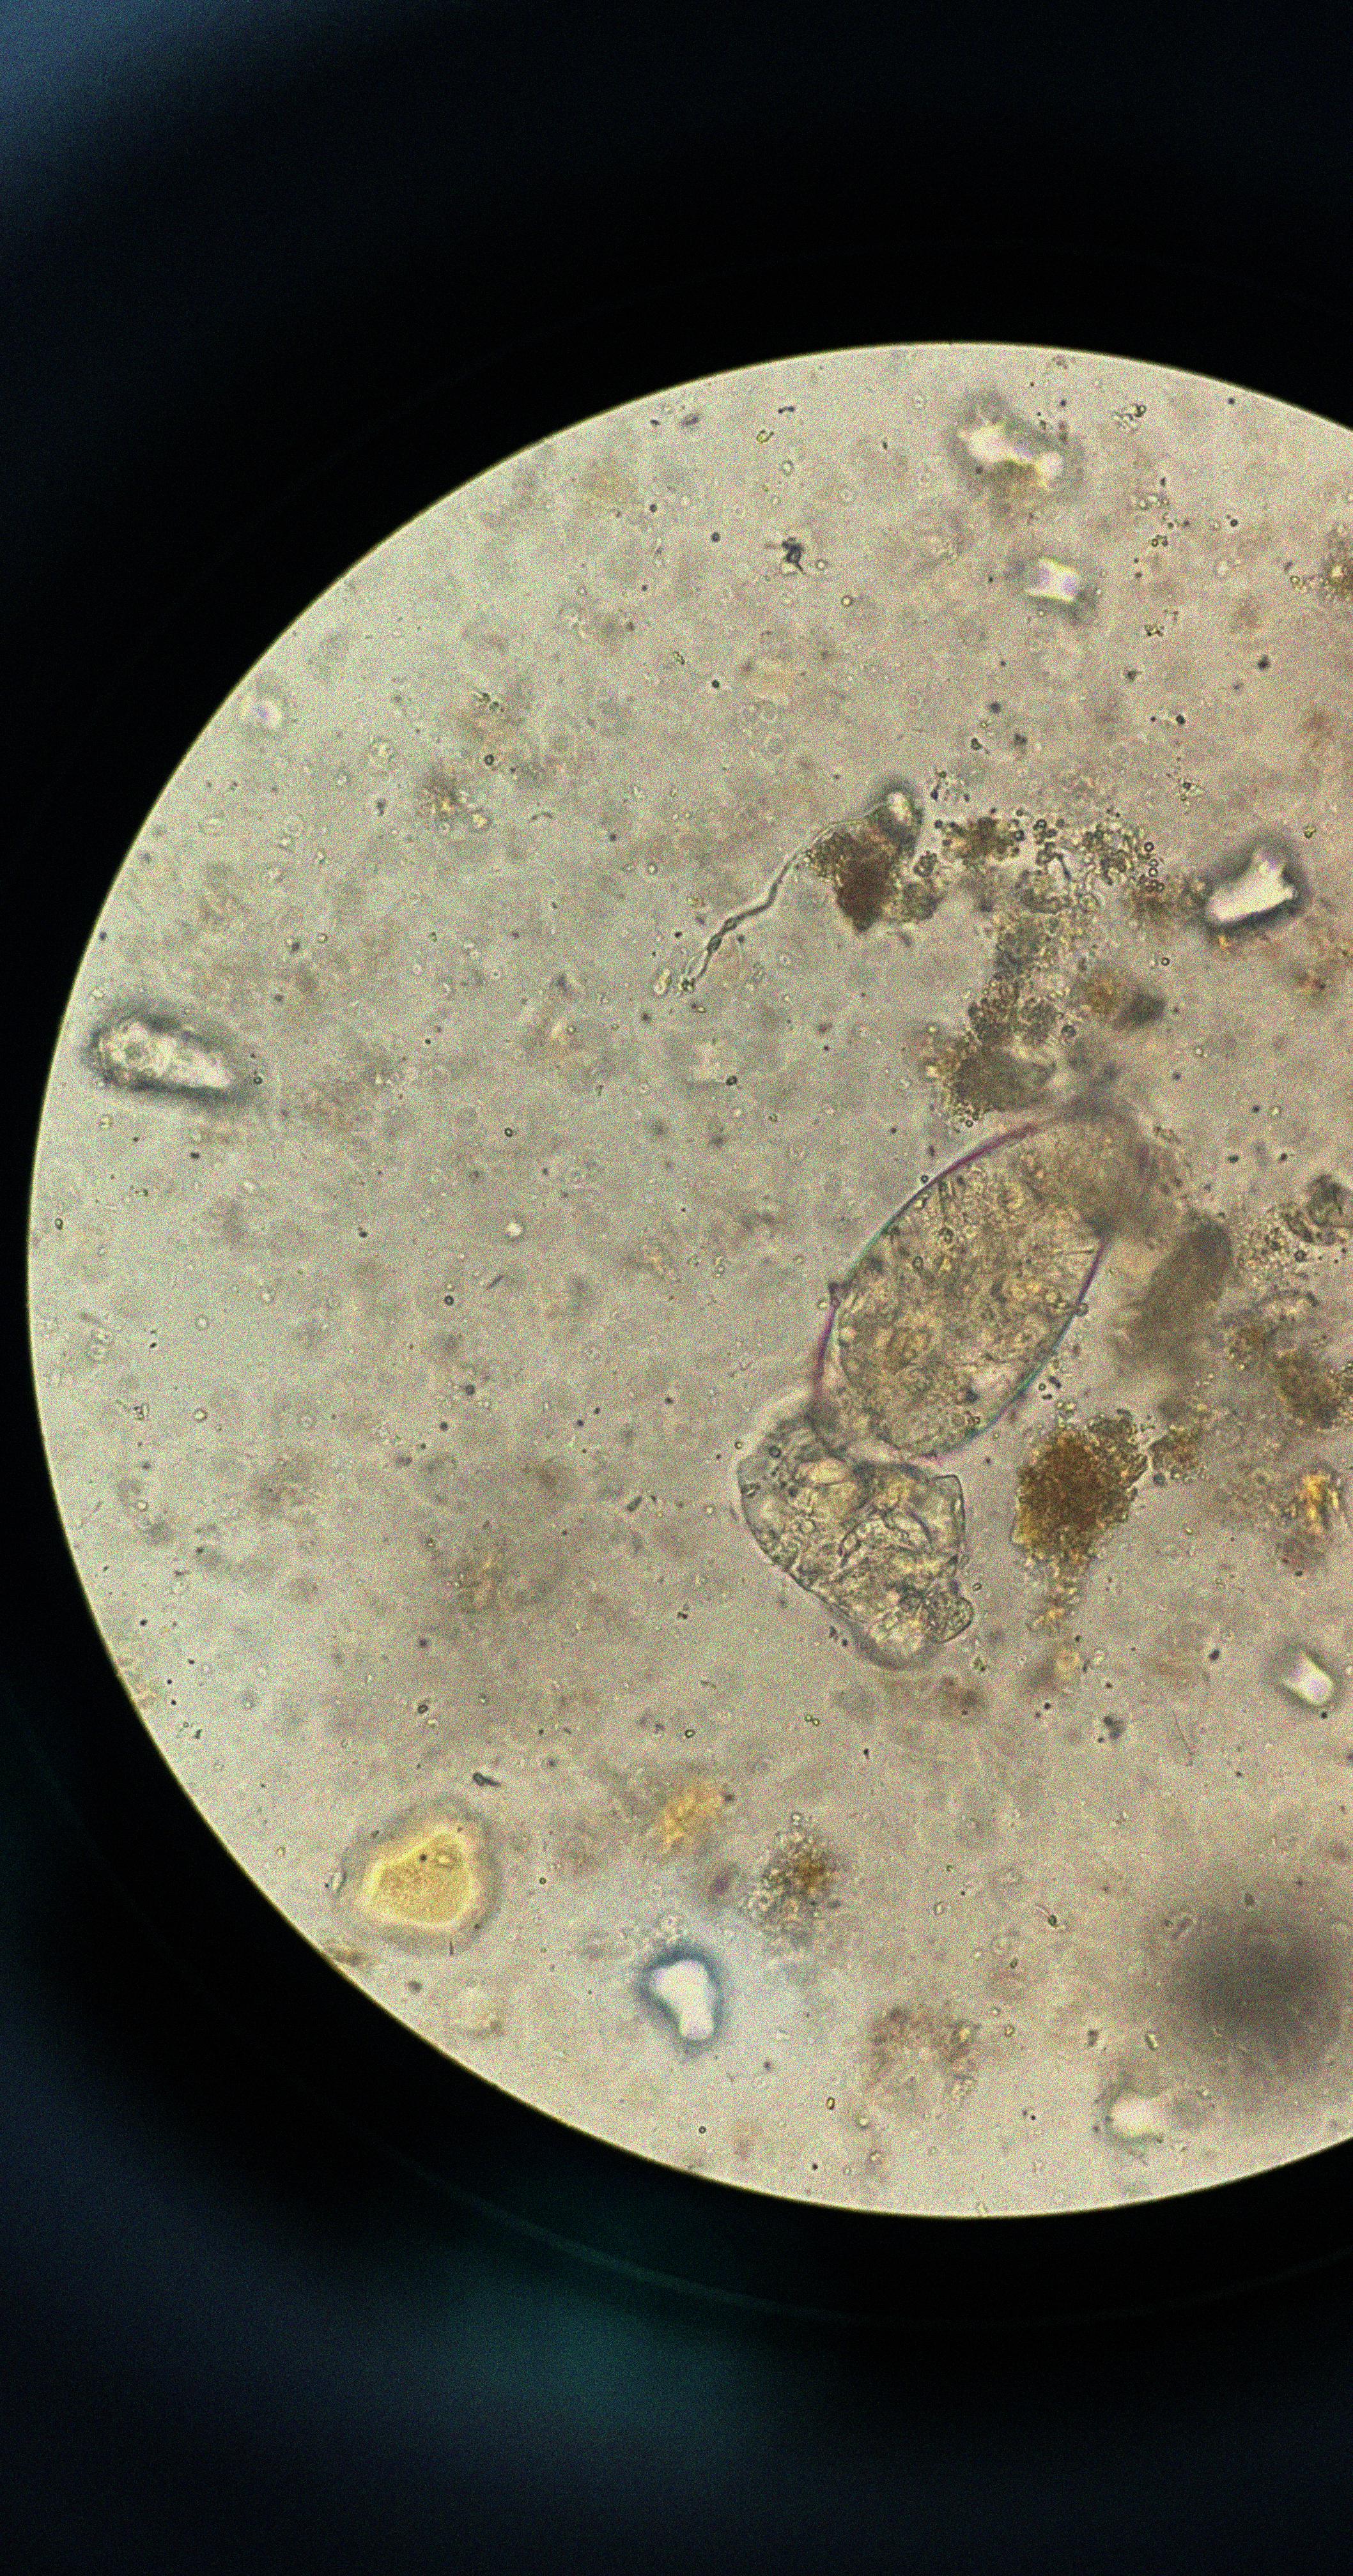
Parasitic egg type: Fasciolopsis buski